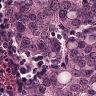
Metastatic tissue present: yes